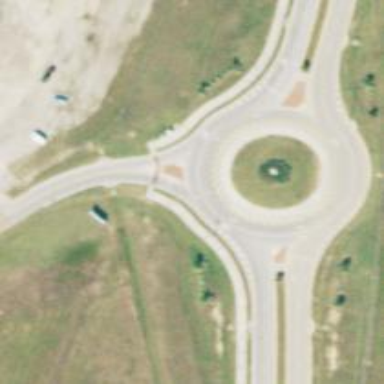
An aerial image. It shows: Residential road that intersects with roundabout.